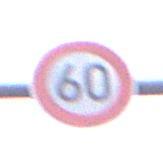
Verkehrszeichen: Geschwindigkeit60
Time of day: Midday
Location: Outdoor (Urban)
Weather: Overcast
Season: NotSpecified
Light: Natural